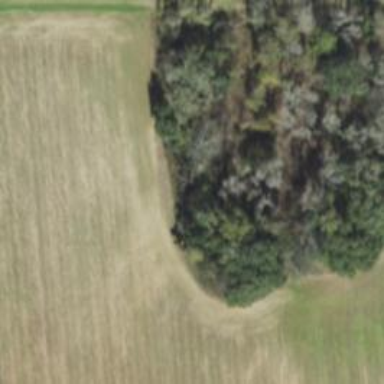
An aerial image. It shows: Beautiful woodland area.